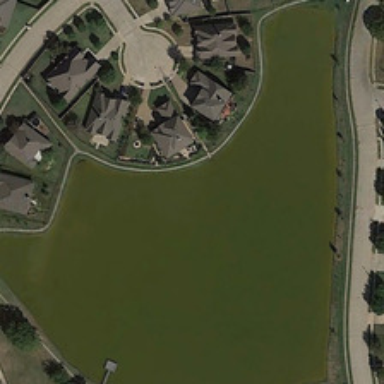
Some buildings and green trees are near a pond .